Question: I'm having some issues understanding how to nest 3 models. I'm trying to, at the deepest point of the relations, add a 'Video' to the 'WorkoutSteps' (not creating a new video but select an existing one from a dropdown)
Models:
'Workout'
'WorkoutSet'
'WorkoutStep' -> just an array of 'Video'
'Video'
Workout:
'has_and_belongs_to_many :workout_sets, :join_table => :workout_sessions, dependent: :destroy'
WorkoutSet
'has_and_belongs_to_many :workout_steps, :join_table => :sets_steps, dependent: :destroy'
WorkoutStep
'has_and_belongs_to_many :workout_sets, :join_table => :sets_steps'
And the following in the views:
_form.html.haml
'''
= simple_form_for(@workout, url: admin_workouts_path(@workout)) do |f|
= f.input :title
%h3 Sets
.sets.some{ :style => "margin-left: 25px" }
= f.simple_fields_for :workout_sets do |set|
= render 'workout_set_fields', f: set
.links
= link_to_add_association 'add set', f, :workout_sets
= f.submit
'''
_workout_set_fields
'''
= f.label :title
= f.text_field :title
%br
%br
#sets.some{ :style => "margin-left: 25px" }
= f.simple_fields_for :workout_steps do |step|
= render 'workout_step_fields', f: step
.links
= link_to_add_association 'add step', f, :workout_steps
'''
_workout_step_fields
'''
= f.association :main_videos, include_hidden: false
'''
workouts_controller.rb
'''
def workout_params
params.require(:workout).permit(:title, :pro, :workout_step_id, workout_sets_attributes: [ :id, :_destroy, :title, workout_steps_attributes: [ main_video_ids: [:id] ] ])
end
'''
Checking the params:

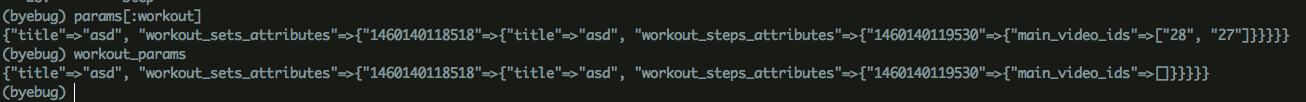
Answer: FYI, the problem was solved as I stated on the comment above.
'''
params.require(:workout).permit(:title, :pro, :workout_step_id, workout_sets_attributes: [ :id, :_destroy, :title, workout_steps_attributes: [ {main_video_ids: []} ]])
'''
for more info, <URL>